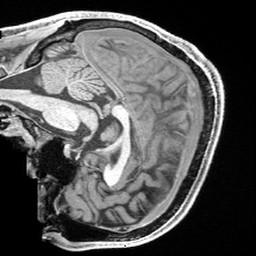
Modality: T1w
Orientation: sagittal